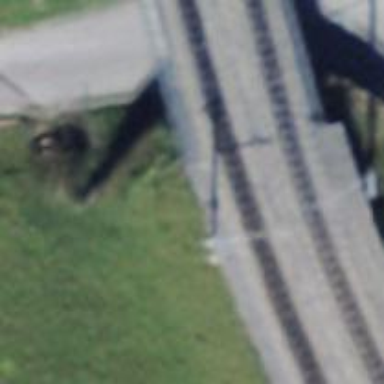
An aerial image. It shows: Narrow-gauge railway bridge with electrified contact lines and one track.